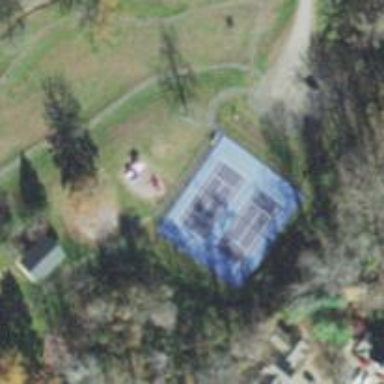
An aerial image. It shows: Tennis court on the leisure land pitch.